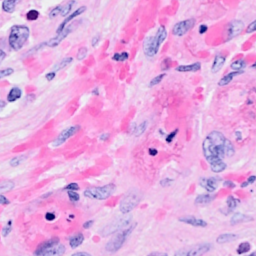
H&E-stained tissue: Breast